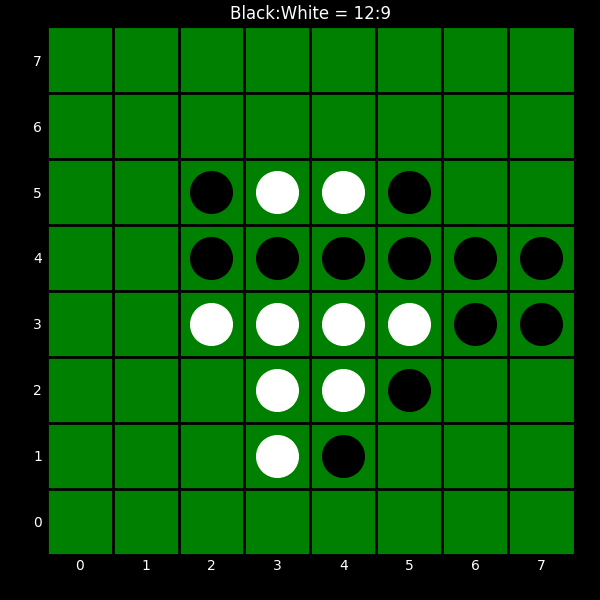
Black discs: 12
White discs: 9